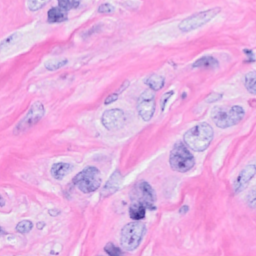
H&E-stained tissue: Breast